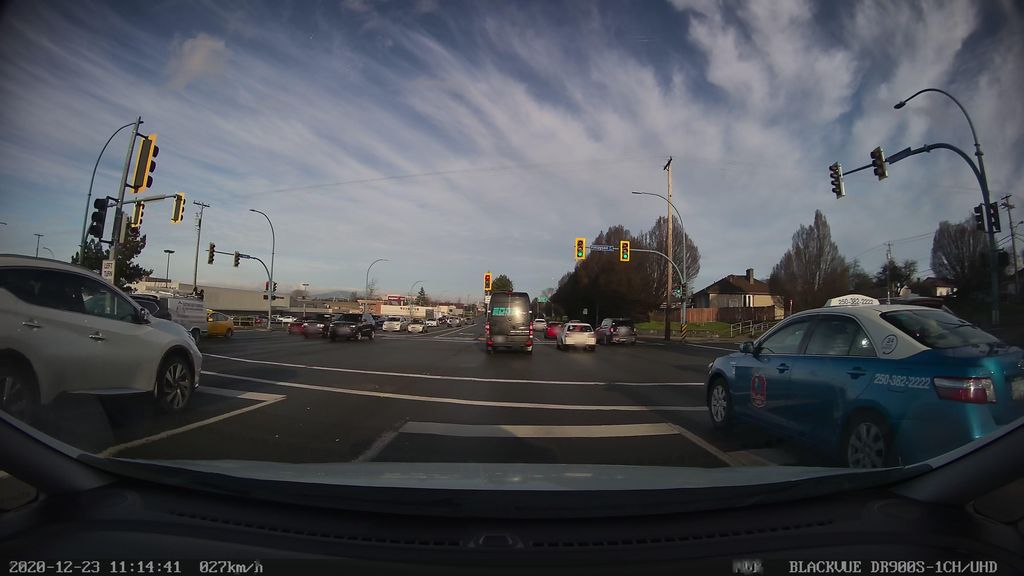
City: victoria